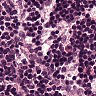
Metastatic tissue present: no